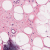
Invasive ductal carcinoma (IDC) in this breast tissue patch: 0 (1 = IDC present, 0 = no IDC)